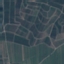
Label: PermanentCrop